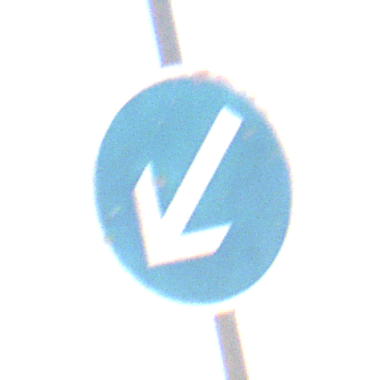
Verkehrszeichen: VorgeschriebeneVorbeifahrtLinks
Umgebung: Outdoor, Nature
Tageszeit: Midday
Wetter: Clear
Licht: Natural
Jahreszeit: NotSpecified
Kontrast: HighContrast